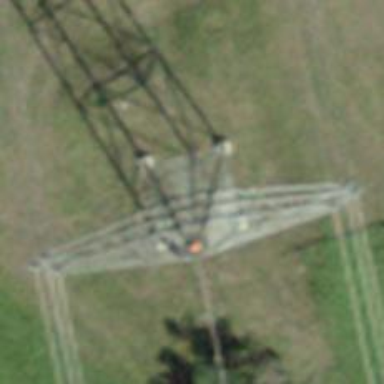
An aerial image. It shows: Lattice structure tower used for power distribution.